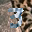
Label: 3